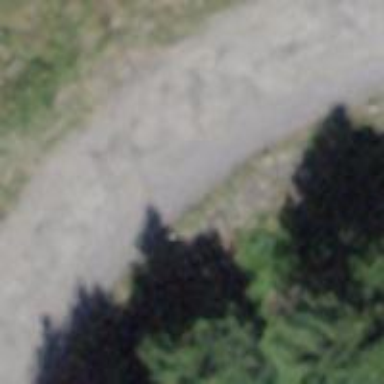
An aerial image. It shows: Unpaved unclassified road.